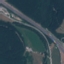
Land use / land cover: Highway